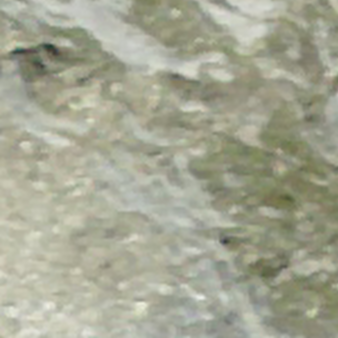
Label: other